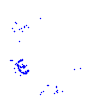
Particle: proton